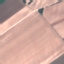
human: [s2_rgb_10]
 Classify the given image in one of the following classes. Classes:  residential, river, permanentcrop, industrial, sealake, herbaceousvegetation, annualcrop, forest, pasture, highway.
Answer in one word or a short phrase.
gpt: AnnualCrop